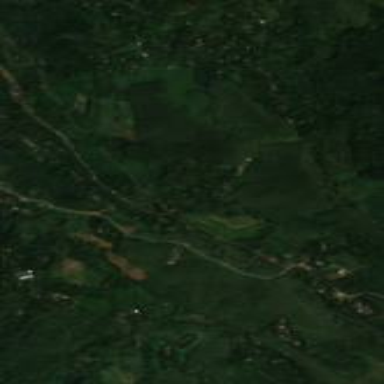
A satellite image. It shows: Orchard growing rubber crops.